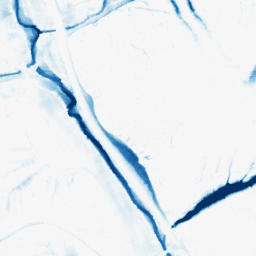
Category: morphological
Decomposition family: morphological_ellipse
Decomposition parameters: operation: closing
width: 20
height: 30
Upsampling method: quintic
Upsampling parameters: scale: 2
Upsampling scale: 2